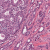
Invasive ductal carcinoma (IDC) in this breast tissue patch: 1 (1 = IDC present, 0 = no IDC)